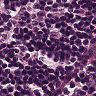
Metastatic tissue present: no